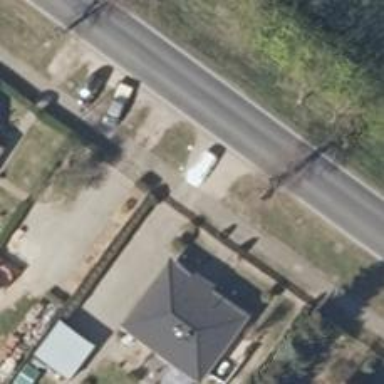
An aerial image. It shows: Driveway.